Question:
I was trying to create a page like this image. But I'm stuck with the sidebar. I tried to make it float left and right. But some tricky problems! Tried to make the sidebar absolute positioned. But when the content area is large, the sidebar background is not keeping up with content area.
Can anyone help me to create a basic structure of this?
This is what I have used!
'''
aside{
width: 215px;
background: #f9f9f9;
padding:5px 0;
padding:5px;
position: absolute;
top: 128px;
bottom:0;
left: 0
}
.main .content{
background:#fff;
padding:5px;
margin-left: 195px;
height:100%;
}
'''
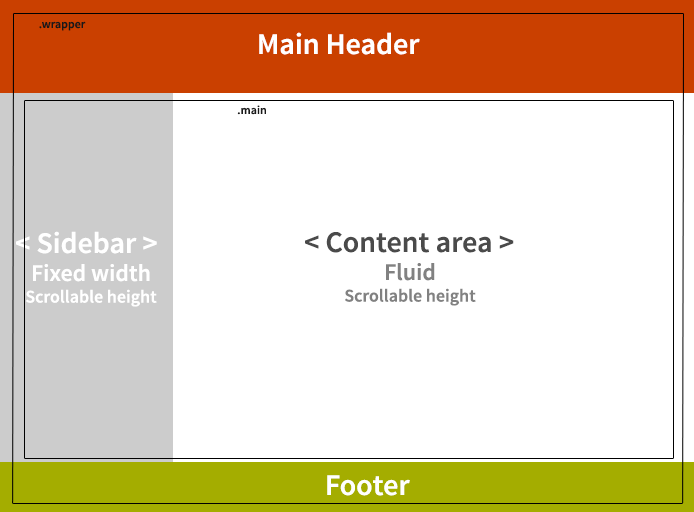
Answer: You can do it with absolute positioning on the sidebar, and a margin on the content: <URL>
The key properties are:
1. On the parent element of both sidebar and content: position: relative
2. On the sidebar: bottom: 0;
left: 0;
position: absolute;
top: 0;
width: 215px; /* or whatever your fixed width is */
3. On the content div: margin-left: 215px (or whatever your fixed width is)
You can also have inner divs inside both the sidebar and content for additional control (they are in my demo, but I didn't do anything with them).